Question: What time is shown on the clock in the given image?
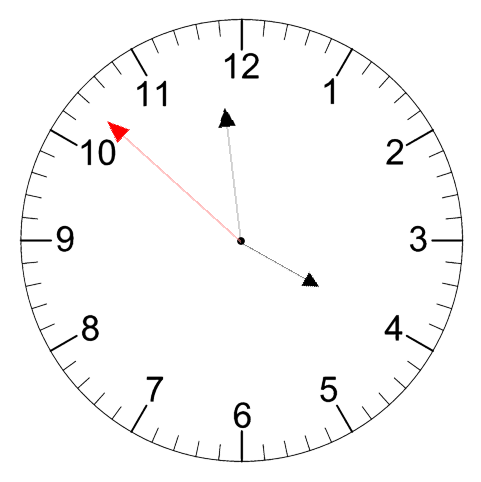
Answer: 03:58:52